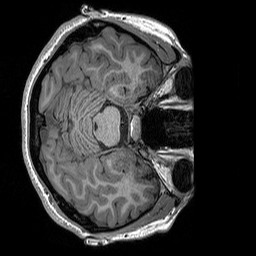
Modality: T1w
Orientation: axial
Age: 19
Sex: female
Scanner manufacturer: siemens
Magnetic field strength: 3 T
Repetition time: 2.3 s
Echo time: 0.00298 s